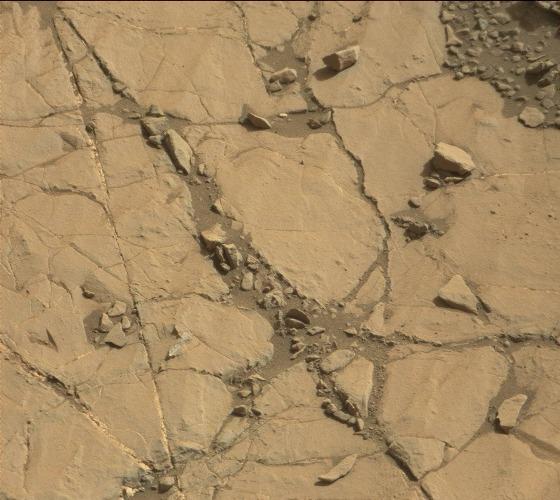
Terrain classes present: Bedrock, Gravel / Sand / Soil, Rock, Shadow